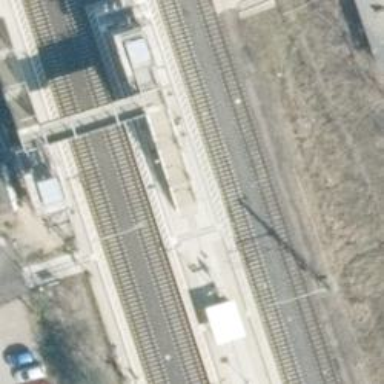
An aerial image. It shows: Close-up of railway platform edge.